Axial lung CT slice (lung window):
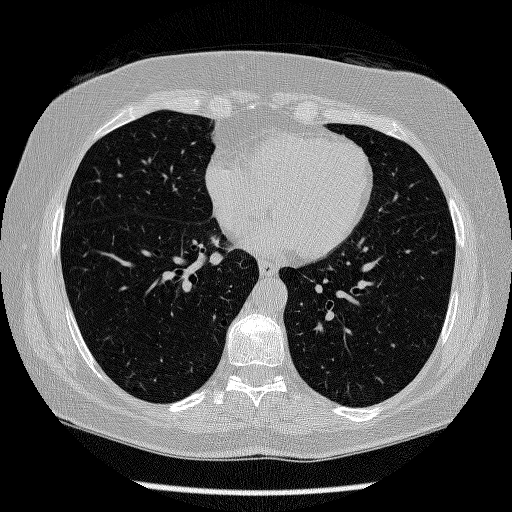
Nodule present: no